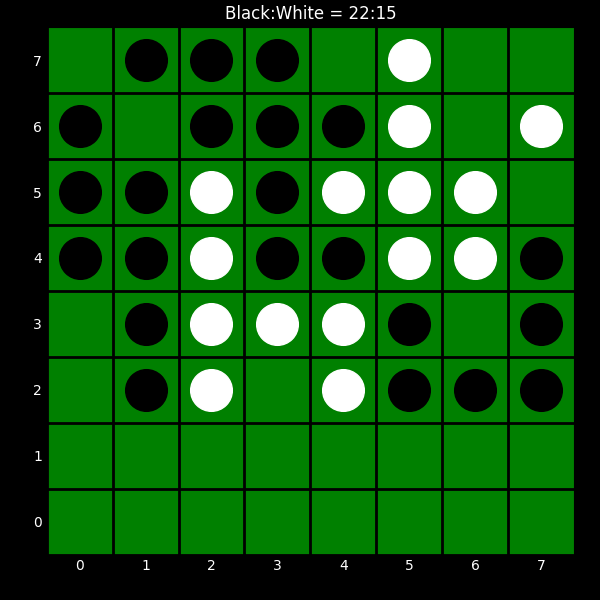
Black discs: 22
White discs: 15